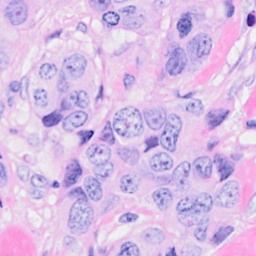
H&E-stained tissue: Breast